Question: I have d3.scale.linear object. Using css I made that scale opaque:
'''
.axis .domain {
visibility: hidden;
}
.axis .halo {
fill: none;
stroke: #ccc;
stroke-opacity: .5;
stroke-width: 17px;
}
'''
(example code taken from <URL>
---

---
as you can see, there are still some dots left from scale ticks.
I tried this css:
'''
.tick {
opacity: 0;
}
'''
but it didn't help
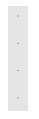
Answer: '''
.axis line {
visibility: hidden;
}
'''
Solved the problem.
---
This is how it's done from javascript itself:
'''
d3.select(".axis")
.selectAll("line")
.attr("style", "visibility: hidden;");
'''